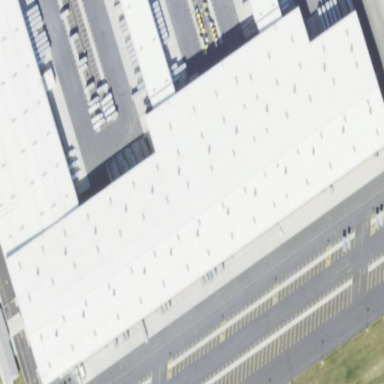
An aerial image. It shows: Warehouse.